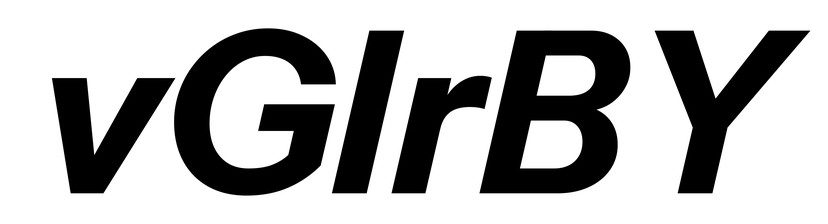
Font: InstrumentSans-Italic_Bold_Italic